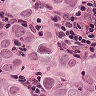
Metastatic tissue present: yes